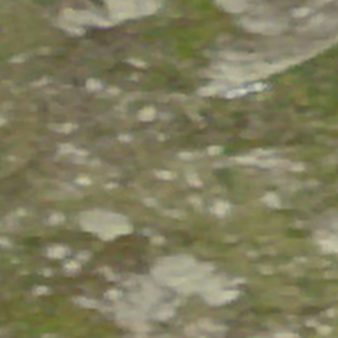
Label: other